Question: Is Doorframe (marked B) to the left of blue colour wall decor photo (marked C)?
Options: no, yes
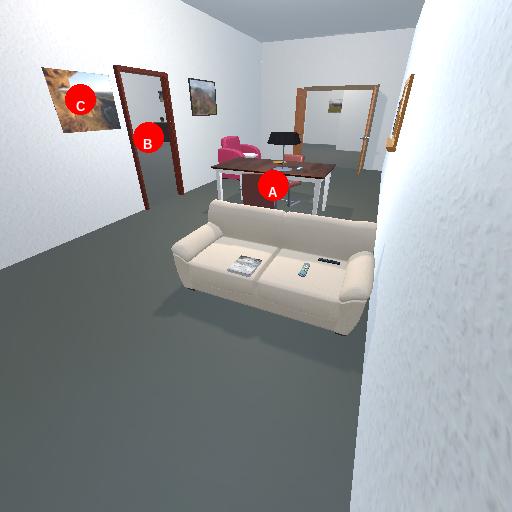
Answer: no